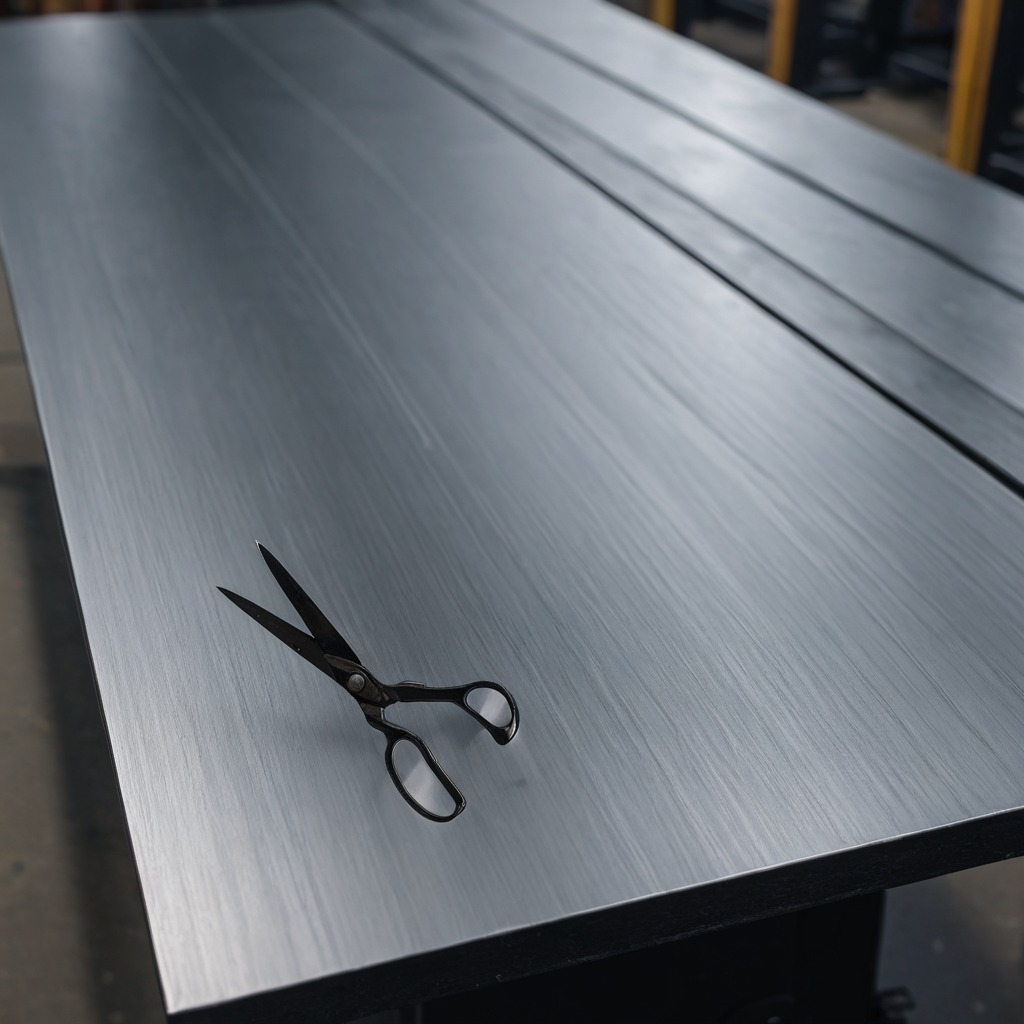
A scissor lying on a cold steel table in a mining workshop gritty textures